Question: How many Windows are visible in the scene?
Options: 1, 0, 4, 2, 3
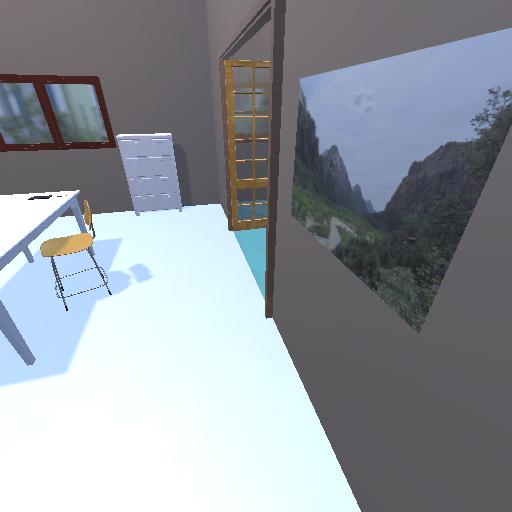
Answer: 1